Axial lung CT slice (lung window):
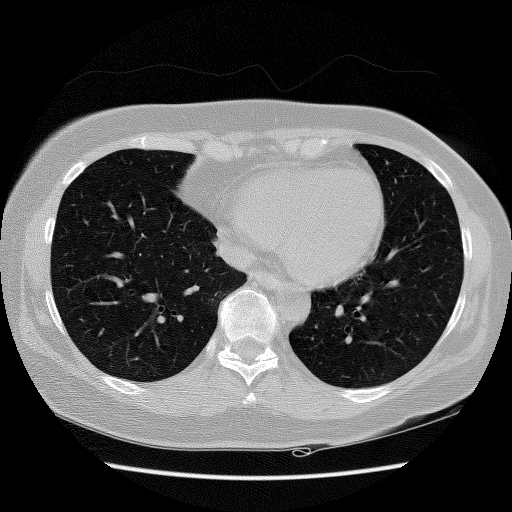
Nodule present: no